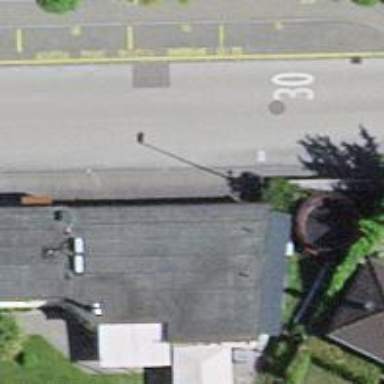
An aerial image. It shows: Bungalow.